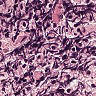
Metastatic tissue present: no